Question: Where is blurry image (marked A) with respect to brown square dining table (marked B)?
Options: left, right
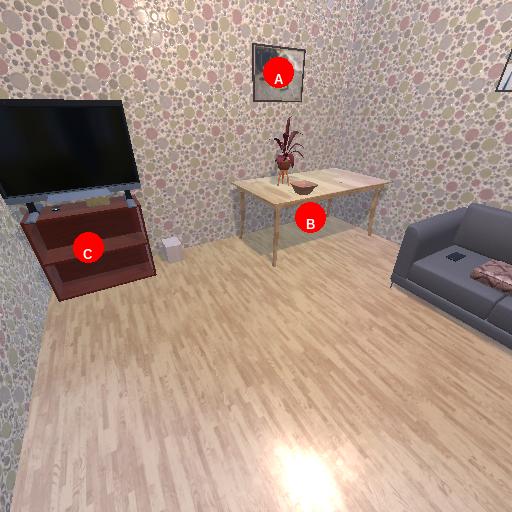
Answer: left